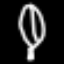
Label: leaf